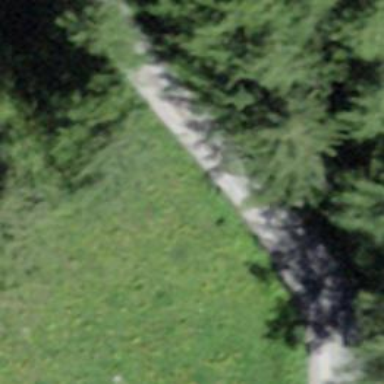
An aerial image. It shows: Track with grade2 tracktype.